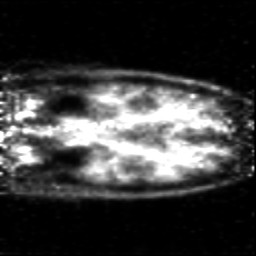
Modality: PET
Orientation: coronal
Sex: male
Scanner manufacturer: siemens